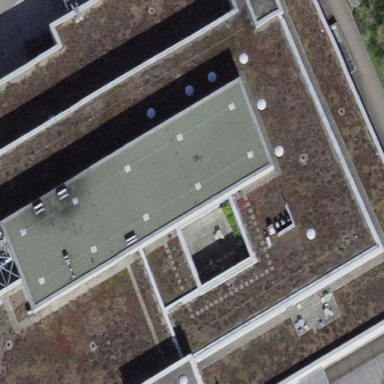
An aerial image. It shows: Flat-roofed building.